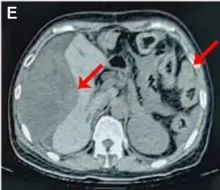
Case 1, a case of multiline treatment (retroperitoneal) for stromal tumor:summary of imaging data of the fourth-line and subsequent treatment. (E) Stable disease after 2 months of treatment with ripretinib and imatinib combination.
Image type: radiology (ct)